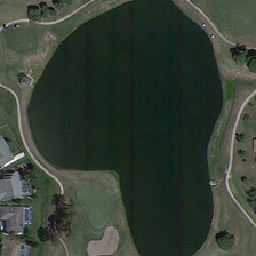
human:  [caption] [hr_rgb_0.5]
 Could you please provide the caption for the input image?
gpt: a pond in the middle while with lawn and plants surrounded .

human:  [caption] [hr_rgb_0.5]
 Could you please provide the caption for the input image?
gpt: some houses with dull gray roof and arc long road in it .

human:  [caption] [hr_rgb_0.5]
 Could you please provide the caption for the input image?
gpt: a bottle green pond with many spring green lawn surrounded .

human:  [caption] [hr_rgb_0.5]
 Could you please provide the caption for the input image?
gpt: an almost heart-shaped pond surrounded by green meadows is near several green trees and buildings .

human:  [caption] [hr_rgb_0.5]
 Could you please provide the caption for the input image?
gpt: is a irregular heart_shaped pond with bottle green water in the middle .